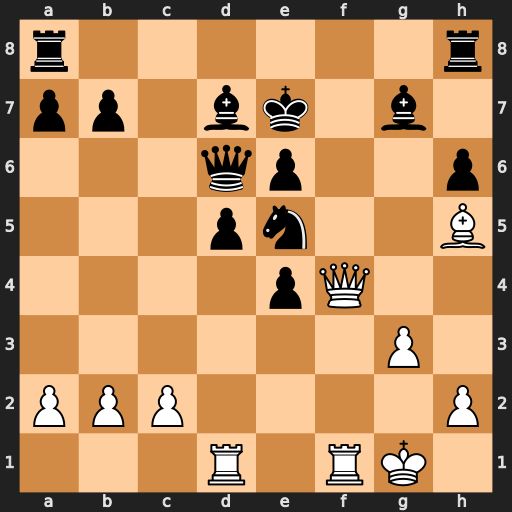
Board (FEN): r6r/pp1bk1b1/3qp2p/3pn2B/4pQ2/6P1/PPP4P/3R1RK1
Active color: w
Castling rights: -
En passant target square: -
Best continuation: Qh4+ Bf6 Qxf6#